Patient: sex M, age 21
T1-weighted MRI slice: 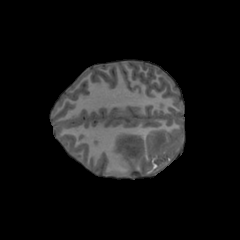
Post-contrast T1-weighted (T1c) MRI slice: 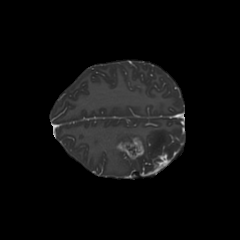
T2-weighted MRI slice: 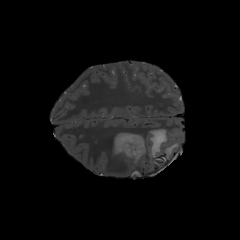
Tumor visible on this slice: yes
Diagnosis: Glioblastoma, IDH-wildtype
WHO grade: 4